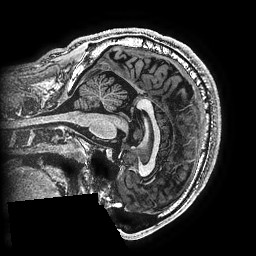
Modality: T1w
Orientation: sagittal
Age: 28
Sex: male
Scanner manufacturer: ge
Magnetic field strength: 3 T
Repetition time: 0.007616 s
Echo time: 0.003468 s